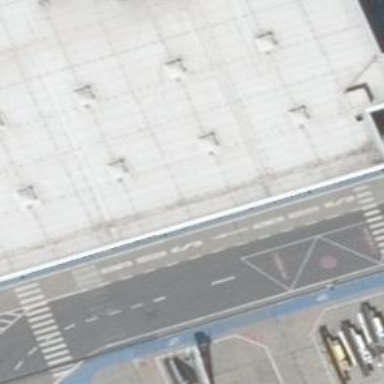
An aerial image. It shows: Airport gate.